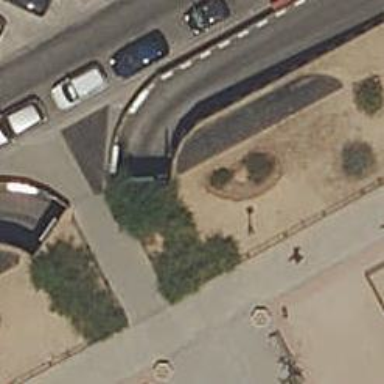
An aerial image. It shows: Parking entrance.